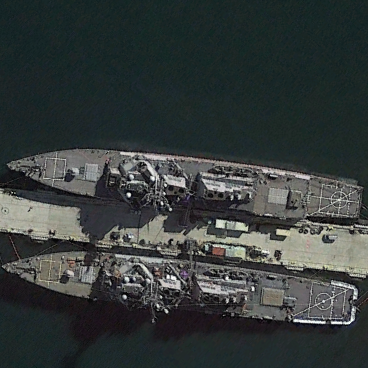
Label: destroyer